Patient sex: F
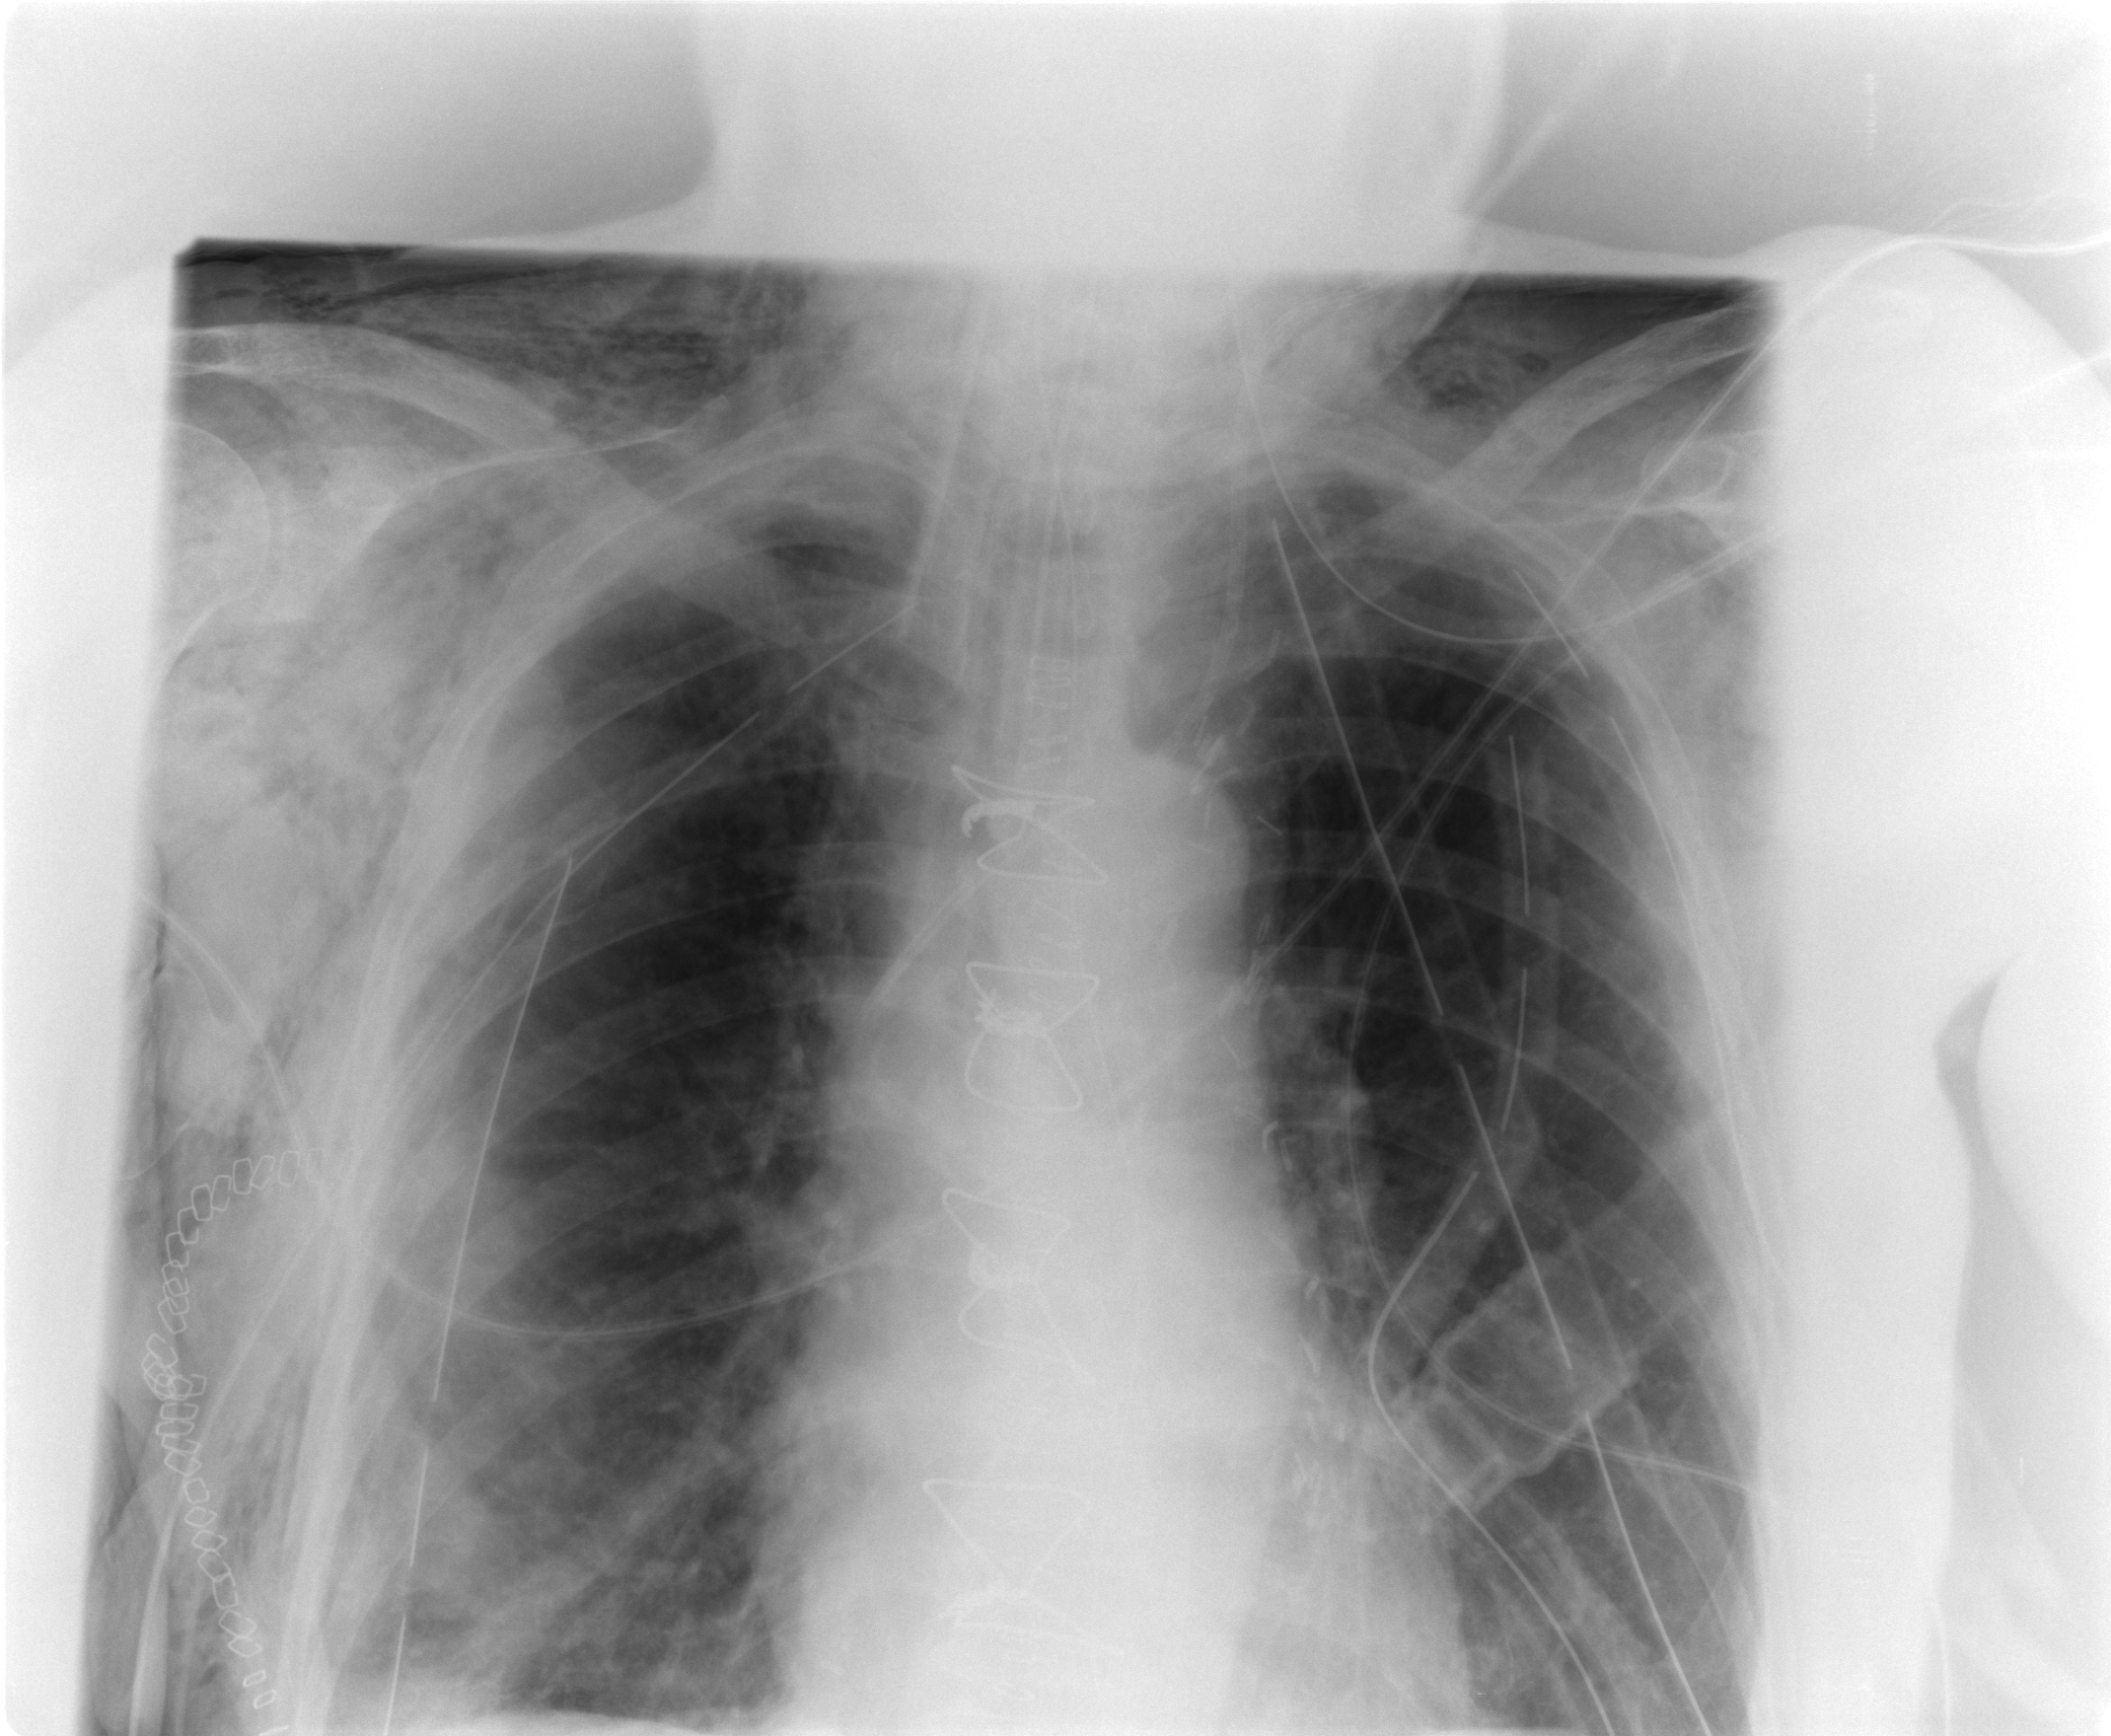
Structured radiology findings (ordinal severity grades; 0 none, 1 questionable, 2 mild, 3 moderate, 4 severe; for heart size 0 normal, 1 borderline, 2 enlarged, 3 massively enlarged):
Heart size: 0
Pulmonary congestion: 2
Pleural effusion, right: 2
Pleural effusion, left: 0
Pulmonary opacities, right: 1
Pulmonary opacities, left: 1
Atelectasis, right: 3
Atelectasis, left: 2